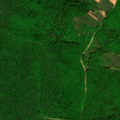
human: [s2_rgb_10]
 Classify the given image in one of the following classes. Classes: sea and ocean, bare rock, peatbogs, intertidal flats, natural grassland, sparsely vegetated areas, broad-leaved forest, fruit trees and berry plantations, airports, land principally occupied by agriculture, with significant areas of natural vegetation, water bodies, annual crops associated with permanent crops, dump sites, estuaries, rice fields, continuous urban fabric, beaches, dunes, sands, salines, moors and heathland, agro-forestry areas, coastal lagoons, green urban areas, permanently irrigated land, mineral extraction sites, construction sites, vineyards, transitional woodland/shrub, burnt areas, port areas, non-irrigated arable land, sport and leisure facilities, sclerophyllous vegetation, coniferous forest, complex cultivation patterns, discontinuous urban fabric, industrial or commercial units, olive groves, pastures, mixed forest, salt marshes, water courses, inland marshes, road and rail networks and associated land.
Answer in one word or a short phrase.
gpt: complex cultivation patterns, broad-leaved forest, transitional woodland/shrub